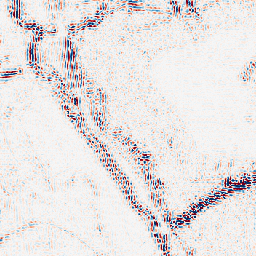
Category: wavelet
Decomposition family: wavelet_reverse_biorthogonal
Decomposition parameters: wavelet: rbio3.5
level: 2
Upsampling method: bilinear
Upsampling parameters: scale: 4
Upsampling scale: 4